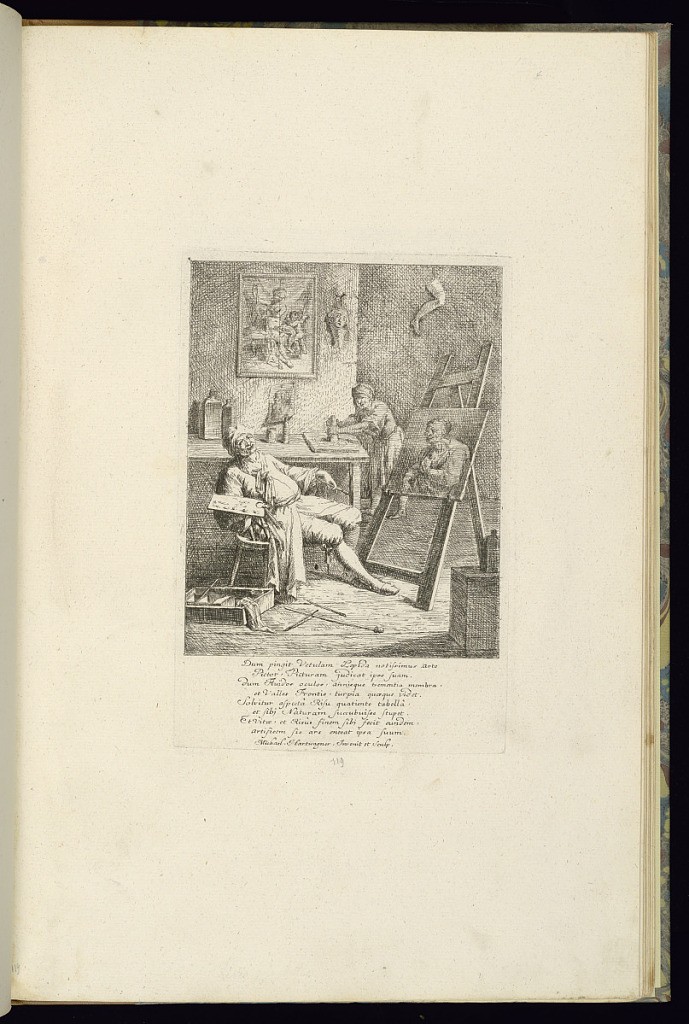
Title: Painter at Easel
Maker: Michael Hartwagner, German, d. 1775
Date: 18th century
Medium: Etching and engraving on off-white laid paper
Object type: Print
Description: Scene of a painter at an easel with a canvas representing an older woman. In the background, a woman grinds pigments. The plate is signed.